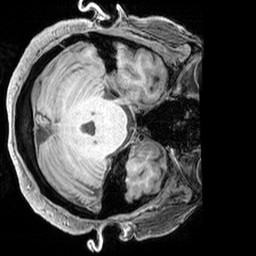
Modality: T1w
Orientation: axial
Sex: female
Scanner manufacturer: siemens
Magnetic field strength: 3 T
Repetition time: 2.3 s
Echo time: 0.00226 s